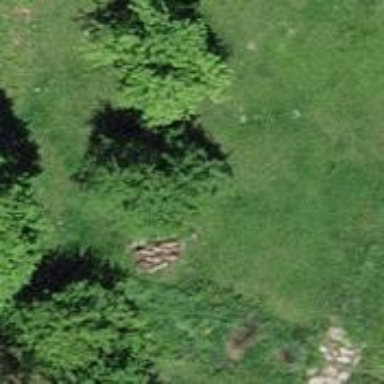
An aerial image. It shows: Row of trees in natural setting.